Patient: sex M, age 52
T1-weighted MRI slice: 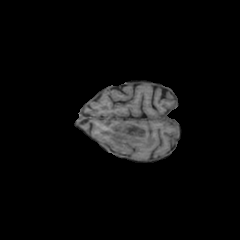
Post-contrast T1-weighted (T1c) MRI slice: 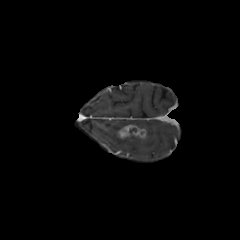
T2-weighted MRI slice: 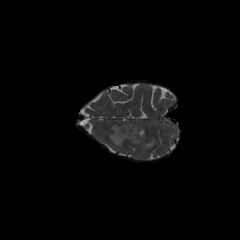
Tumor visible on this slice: yes
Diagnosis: Glioblastoma, IDH-wildtype
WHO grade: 4